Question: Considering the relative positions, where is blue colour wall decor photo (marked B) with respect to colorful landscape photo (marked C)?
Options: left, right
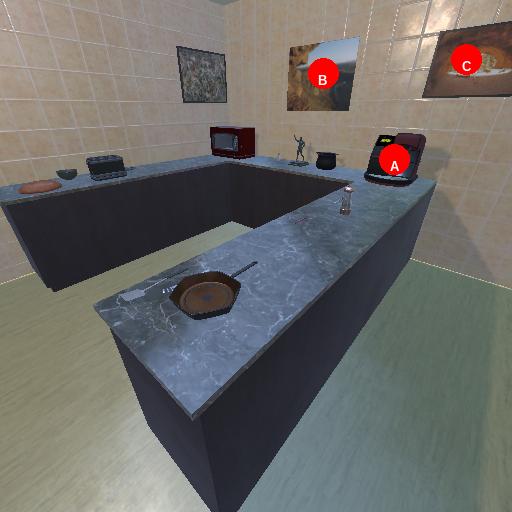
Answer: left